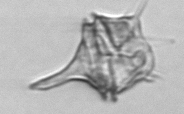
Label: Amylax